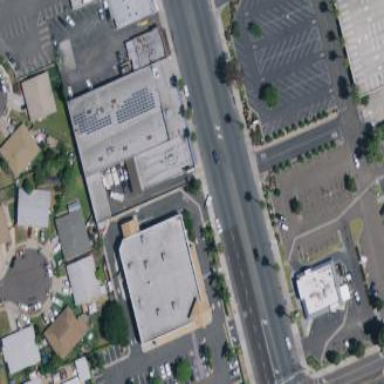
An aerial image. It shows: Retail building.